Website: home-depot
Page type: billing-address
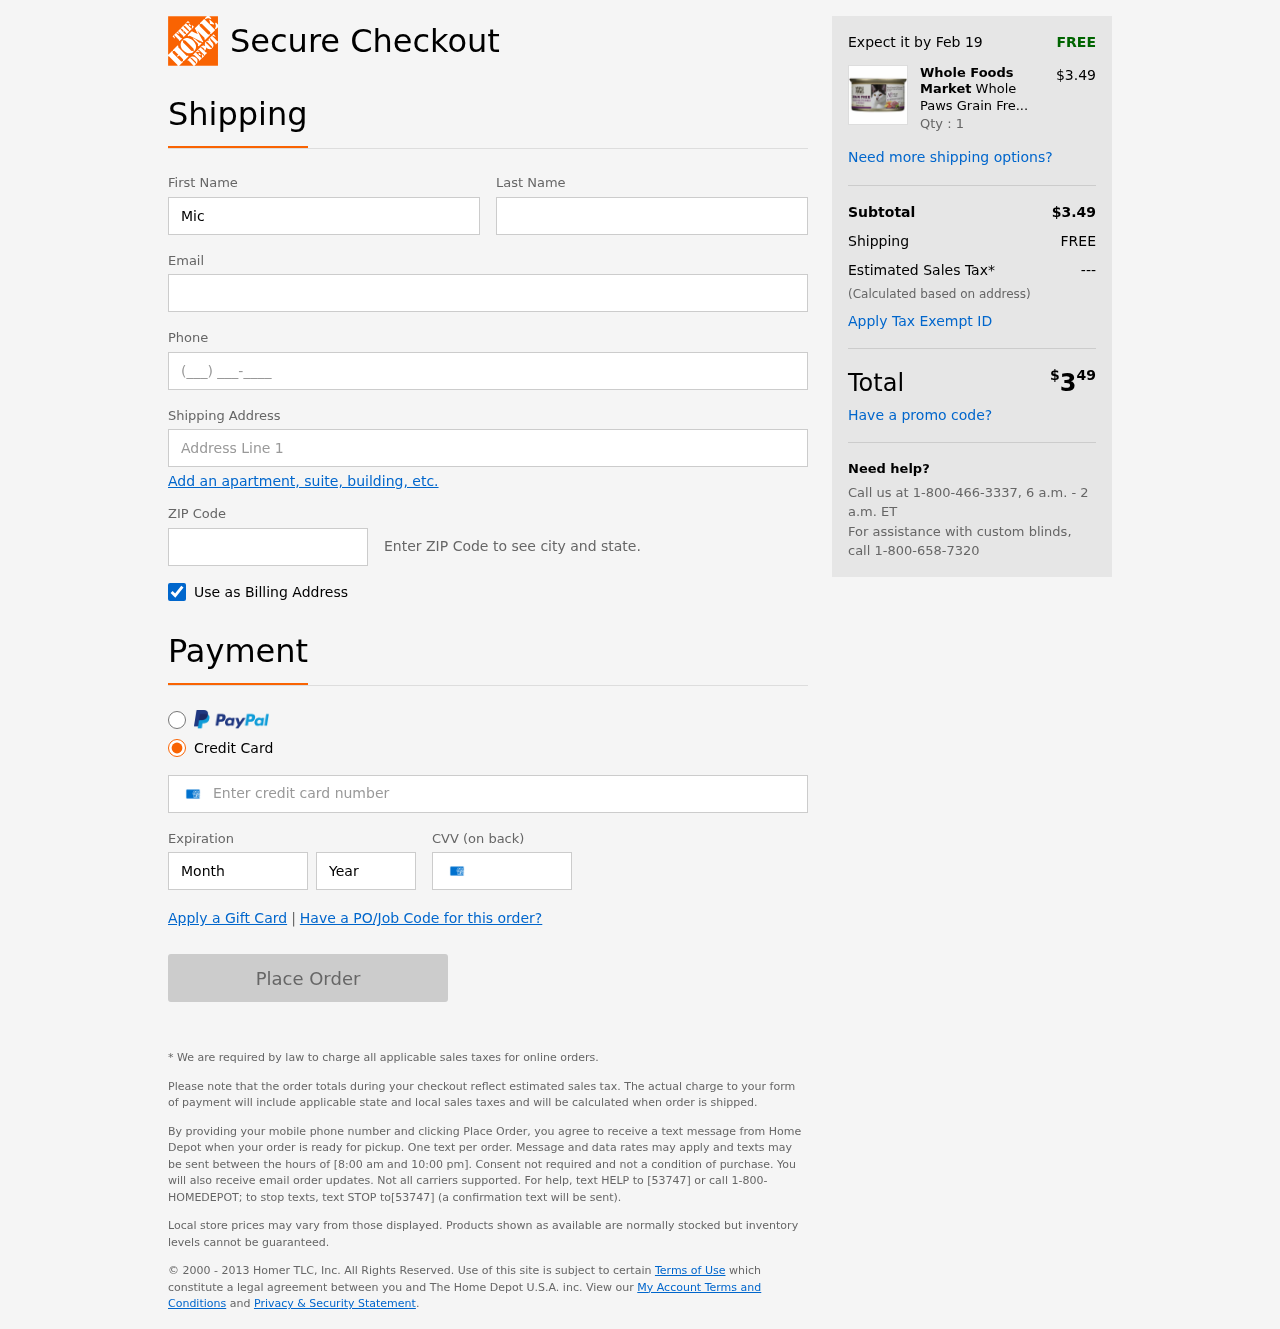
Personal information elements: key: PII_FIRSTNAME
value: Michael
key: PII_LASTNAME
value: Reyes
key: PII_EMAIL
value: michael_reyes@gmail.com
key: PII_PHONE
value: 4762024442
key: PII_STREET
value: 9612 Teresa Wall Apt. 620
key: PII_POSTCODE
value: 72455
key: PII_CARD_NUMBER
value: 3485 4114 5478 883
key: PII_CARD_EXPIRY_MONTH
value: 08
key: PII_CARD_CVV
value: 6345
Product elements: key: PRODUCT1_BRAND
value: Whole Foods Market
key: PRODUCT1_NAME
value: Whole Paws Grain Free Chicken & Giblets Dinner with Vegetables, 3 oz, 3 oz
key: PRODUCT1_PRICE
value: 3.49
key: PRODUCT1_QUANTITY
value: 1
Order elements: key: ORDER_DELIVERY_DATE
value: Feb 19
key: ORDER_SUBTOTAL
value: $3.49
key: ORDER_SHIPPING_COST
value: FREE
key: ORDER_TAX
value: ---
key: ORDER_TOTAL2
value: $349